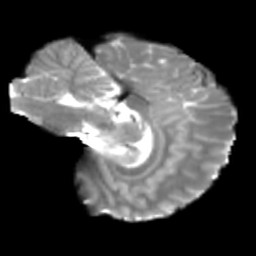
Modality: T2w
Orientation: sagittal
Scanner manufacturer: siemens
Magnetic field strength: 3 T
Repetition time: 4 s
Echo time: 0.0594 s